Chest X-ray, AP view. Patient: 26 years old, sex M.
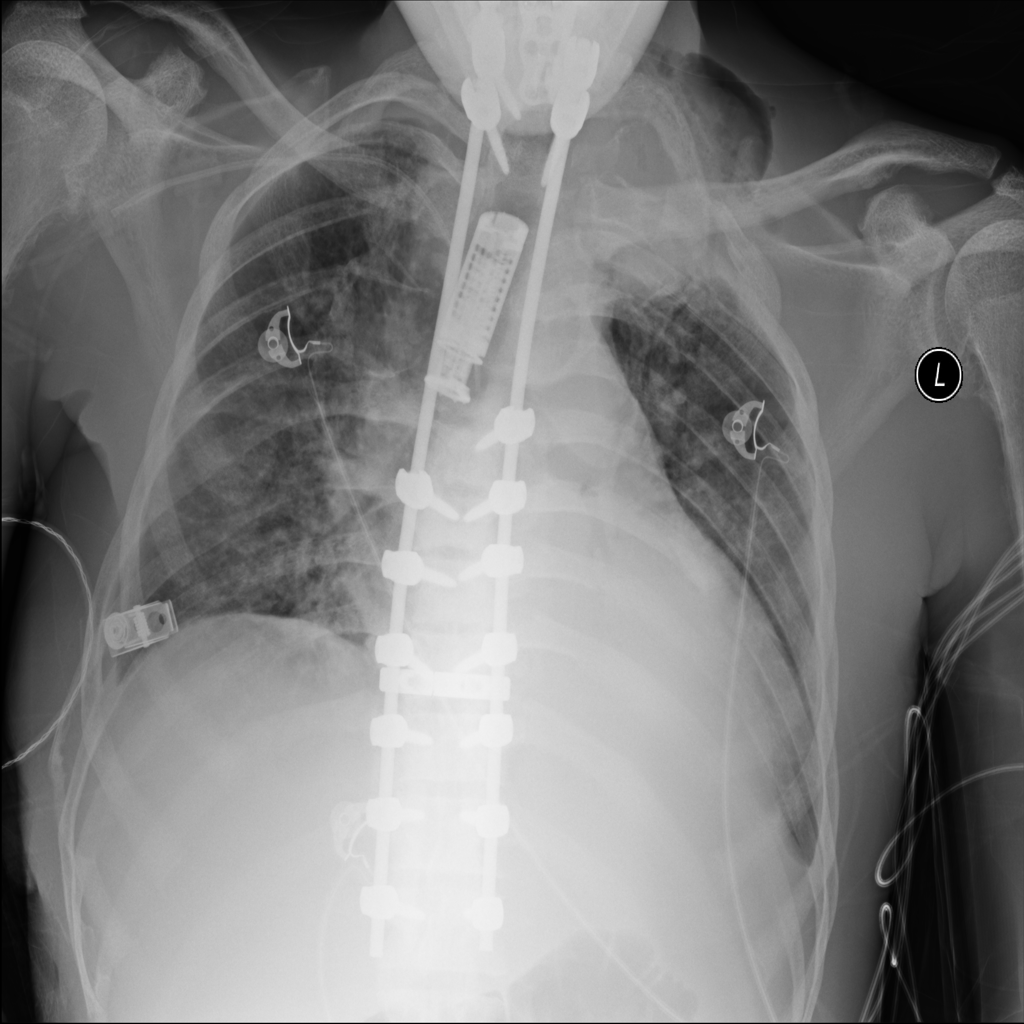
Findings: Infiltration